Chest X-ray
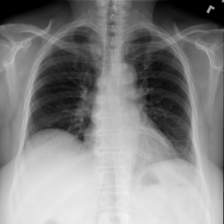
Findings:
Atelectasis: negative
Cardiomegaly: negative
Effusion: negative
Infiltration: negative
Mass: negative
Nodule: negative
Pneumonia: negative
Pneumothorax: negative
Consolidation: negative
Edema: negative
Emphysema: negative
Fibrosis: negative
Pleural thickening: negative
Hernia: negative